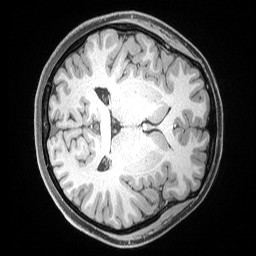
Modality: T1w
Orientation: axial
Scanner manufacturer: siemens
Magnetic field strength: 3 T
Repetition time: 2.53 s
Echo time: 0.00169 s